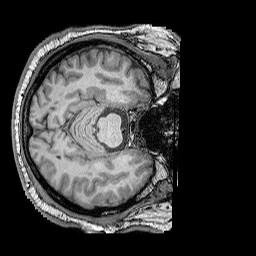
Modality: T1w
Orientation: axial
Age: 46
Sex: male
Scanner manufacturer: siemens
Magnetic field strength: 3 T
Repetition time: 2.25 s
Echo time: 0.00411 s